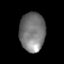
Tissue: skin
Cell type: Epithelial cells
Senescence score: 0.2851
Nuclear area (px): 983
Mean DAPI intensity: 120.026